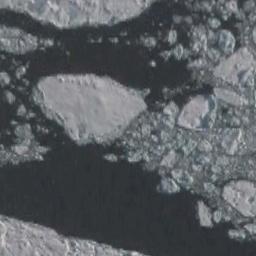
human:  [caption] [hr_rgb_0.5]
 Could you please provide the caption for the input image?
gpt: Sea ice is surrounded by water .

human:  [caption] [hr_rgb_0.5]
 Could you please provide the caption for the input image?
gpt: Ice cubes of various sizes are tightly connected into a large piece floating on the deep blue sea .

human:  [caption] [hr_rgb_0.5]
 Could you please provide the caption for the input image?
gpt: There are many ice on the deep blue sea .

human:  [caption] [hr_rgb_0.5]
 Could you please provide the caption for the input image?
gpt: A lot of sea ice gathers together but a piece of sea ice still floats in the deep blue sea .

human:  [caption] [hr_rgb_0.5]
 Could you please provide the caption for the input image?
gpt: There are sea ice linked into sheets .